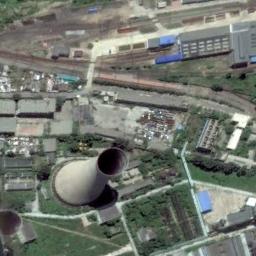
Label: thermal_power_station